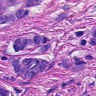
Metastatic tissue present: yes